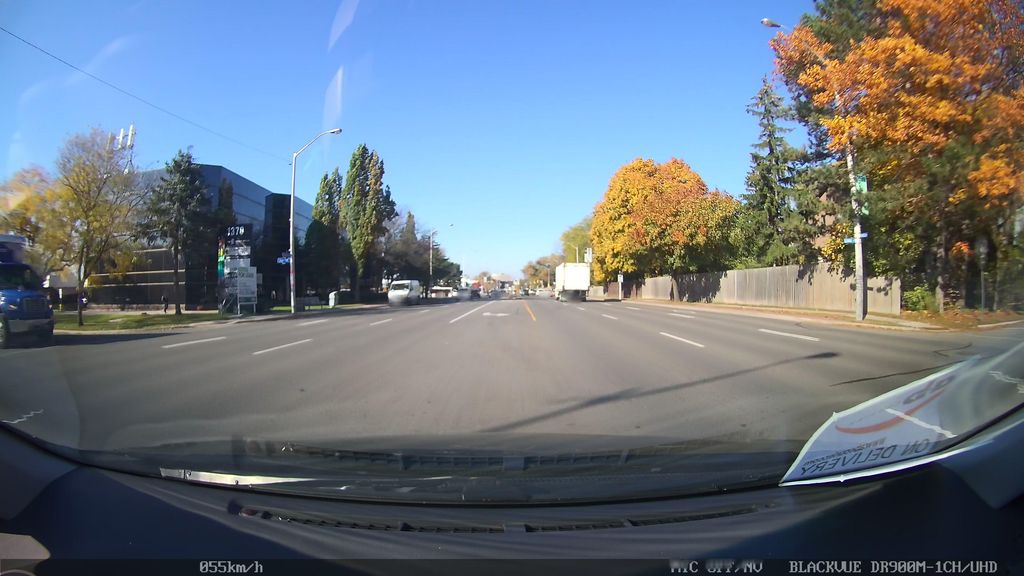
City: toronto